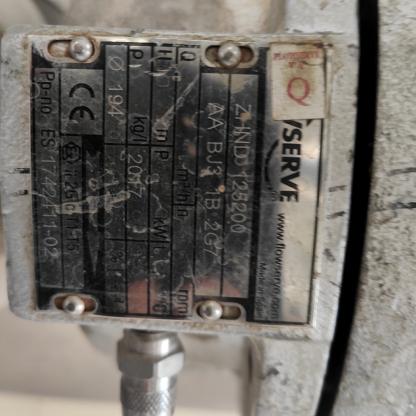
Klasa: tabliczka-znamionowa